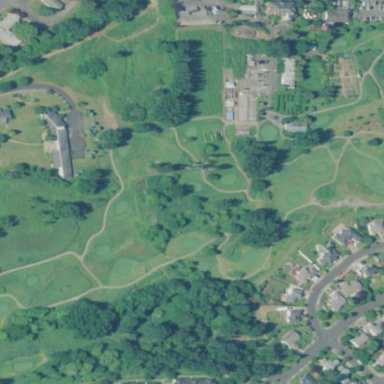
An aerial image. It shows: Golf course surrounded by greenery.